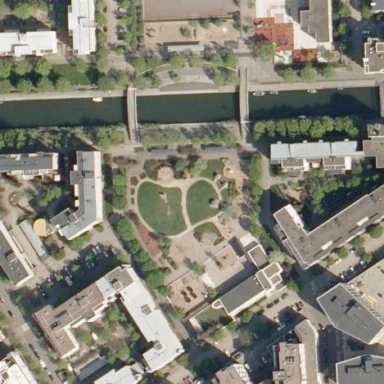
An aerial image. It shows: Park.